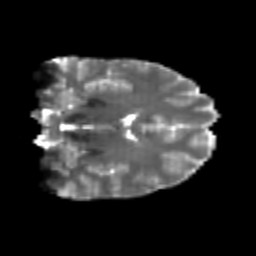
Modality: T2w
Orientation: coronal
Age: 24
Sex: male
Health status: healthy
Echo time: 0.074 s